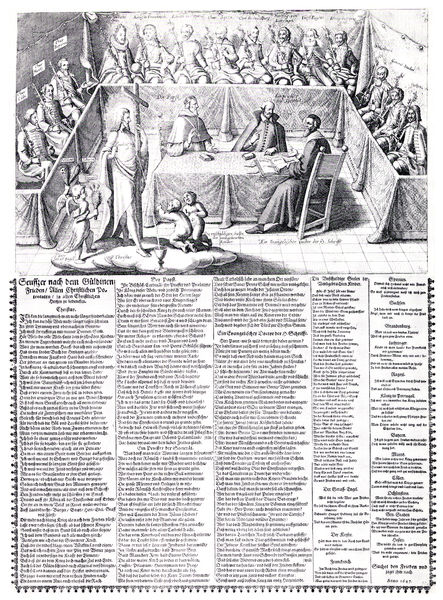
Titel: Seuffzer nach dem Güldinen Frieden
Künstler: Jacob von der Heyden
Institution: (Seriendruck)
Schlagwörter: flügel, gott, gruppe, mann, weiß, menschen, sitzen, grau, männer, schwarz, stuhl, stühle, tisch, zeichnung, tuch, wolke, teppich, versammlung, gericht, richter, rahmen, bild, tischdecke, tischtuch, gewand, kelch, tücher, personen, renaissance, kinder, engel, adelige, schrift, lehne, genrebild, zuschauer, knaben, kette, grafik, graphik, spalten, figuren, bischof, historienbild, essen, deutsch, buch, kreuz, rechteck, druck, stich, seite, fliesen, illustration, militär, text, zeitung, beschriftung, worte, beten, verhandlung, bänke, buchdruck, buchseite, gerichtsverhandlung, heiligenschein, nimbus, christus, jesus, klerus, priester, religiös, mönch, luther, erscheinung, diskussion, bischöfe, tempel, heilige, abendmahl, jünger, putten, maria, kupferstich, jesu, miniatur, flugblatt, auferstehung, kreut, abgrenzung, latein, lateinisch, urteil, rat, apostel, spalte, artikel, abendmal, liste, anhörung, mesnchen, gerichtssaal, ratsherren, gruppierung, tsch, angeklagter, geschworene, anwesende, ericht, tischj